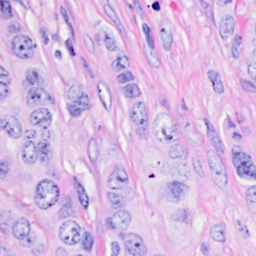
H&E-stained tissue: Breast